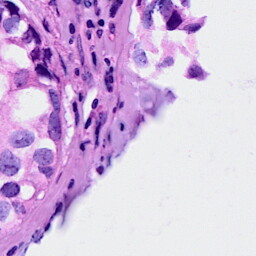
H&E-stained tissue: Breast